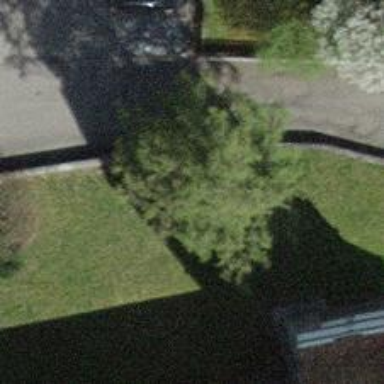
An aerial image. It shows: Deciduous needle-leaved tree.